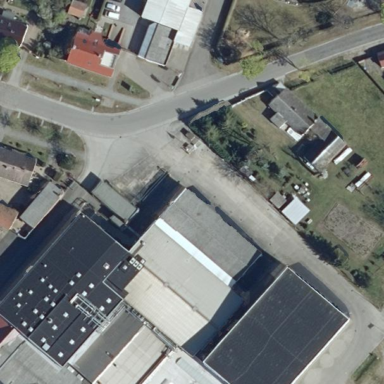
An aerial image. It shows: Industrial building.